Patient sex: M
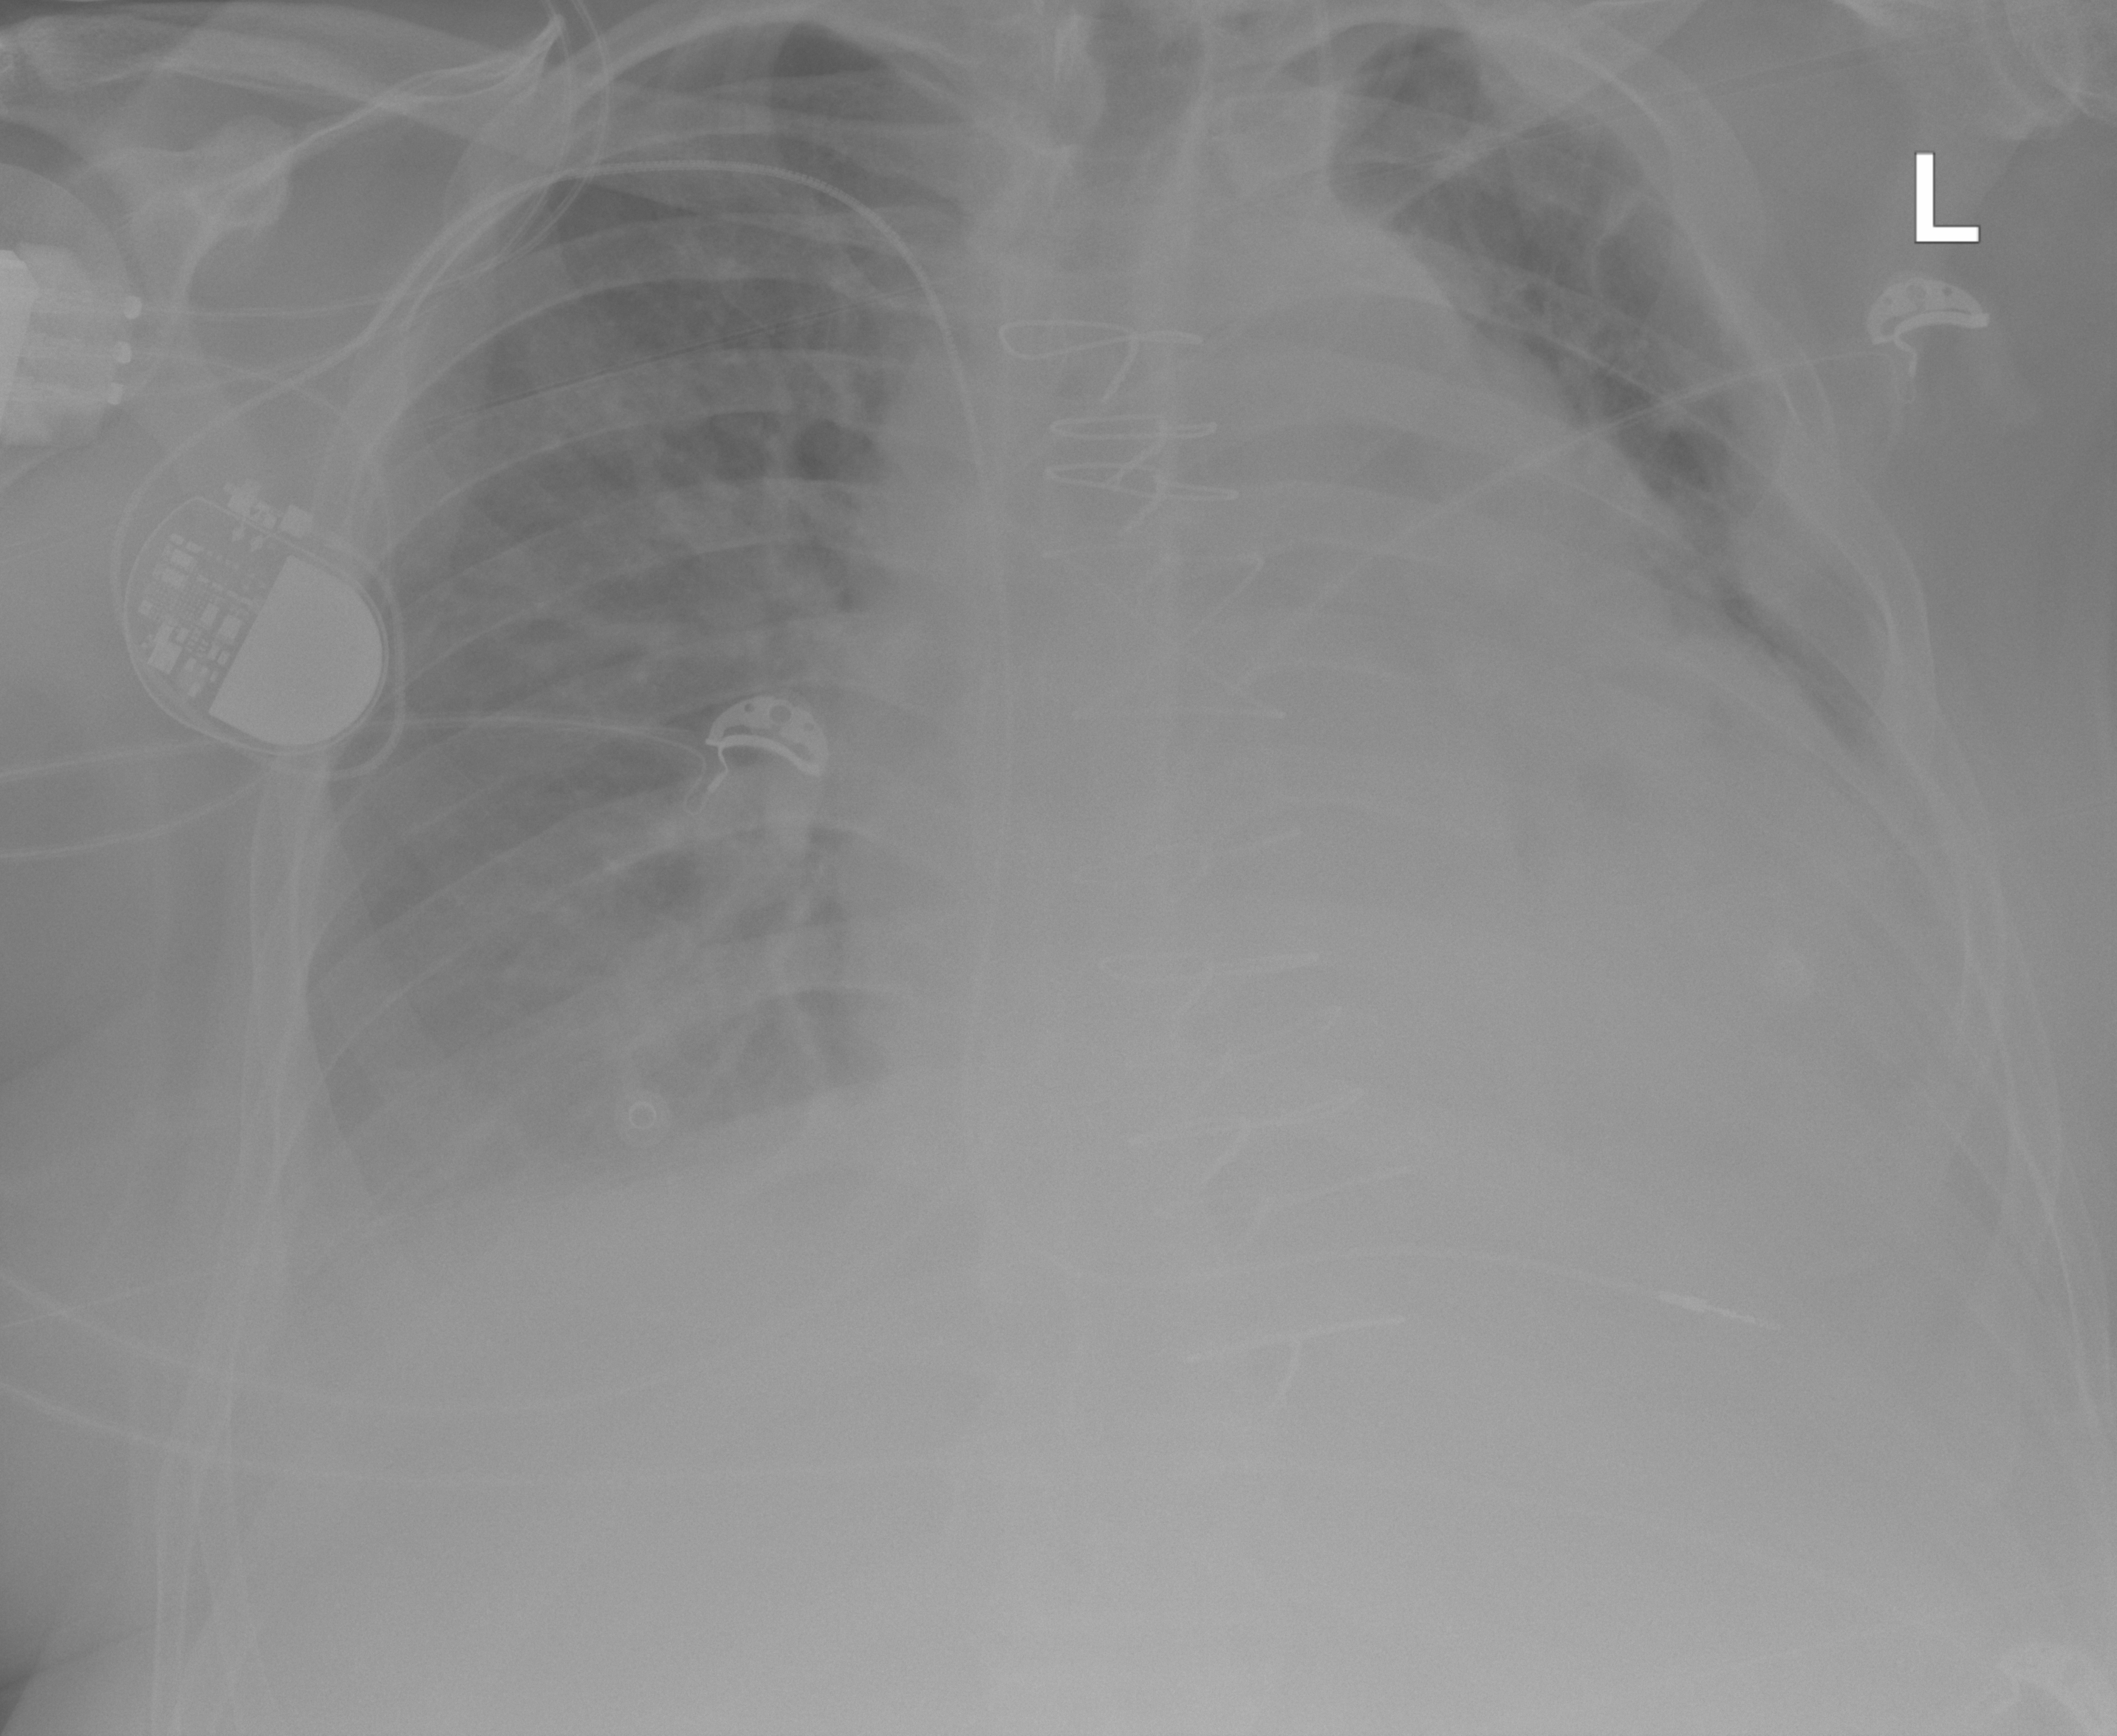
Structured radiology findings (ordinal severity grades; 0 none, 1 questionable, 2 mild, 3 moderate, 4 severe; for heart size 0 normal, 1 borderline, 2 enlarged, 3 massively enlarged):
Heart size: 2
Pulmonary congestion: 2
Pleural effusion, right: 2
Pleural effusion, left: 2
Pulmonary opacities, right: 0
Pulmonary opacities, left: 2
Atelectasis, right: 2
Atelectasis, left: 2